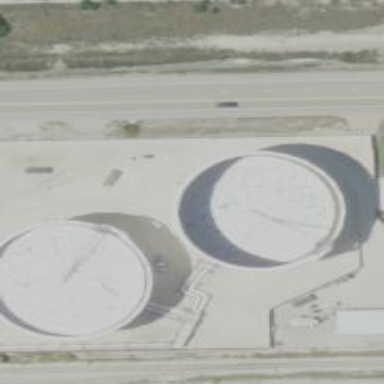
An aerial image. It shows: Storage tank created as man-made structure.